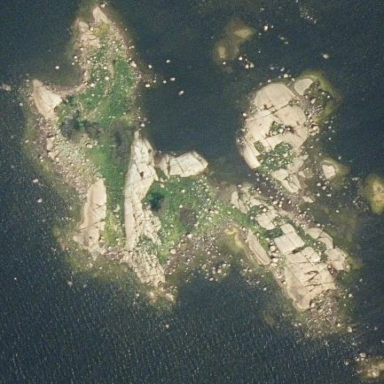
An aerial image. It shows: Islet located along the natural coastline.